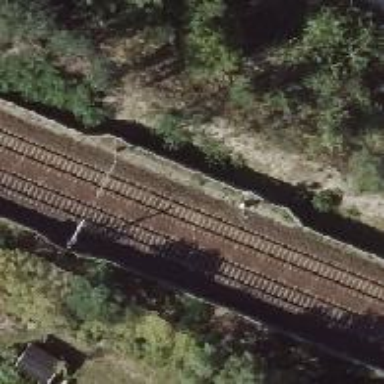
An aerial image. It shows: Railway signal.